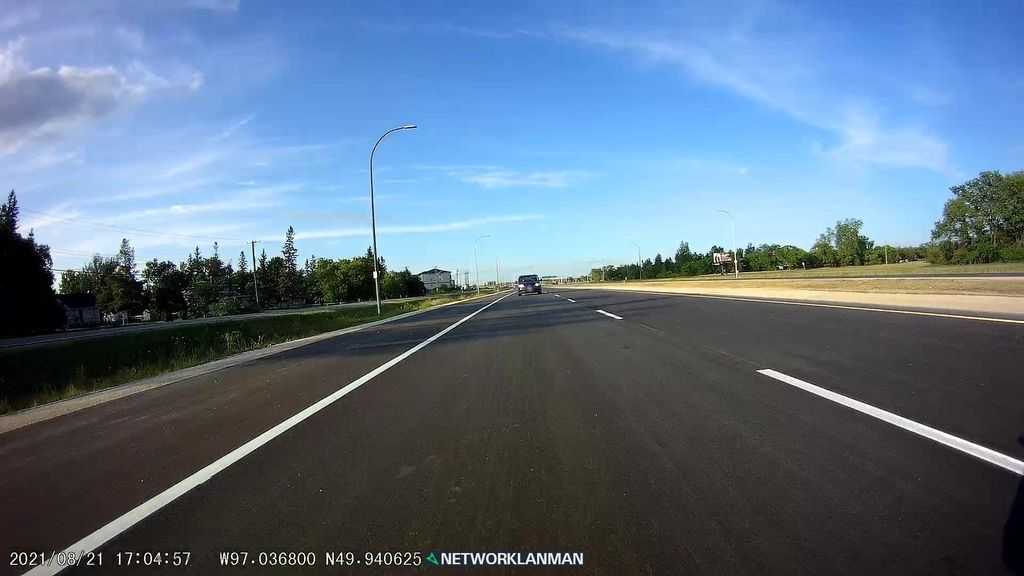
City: winnipeg